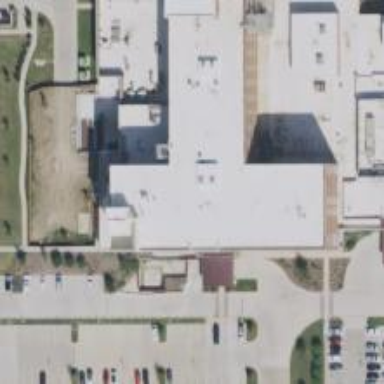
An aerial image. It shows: Hospital building.